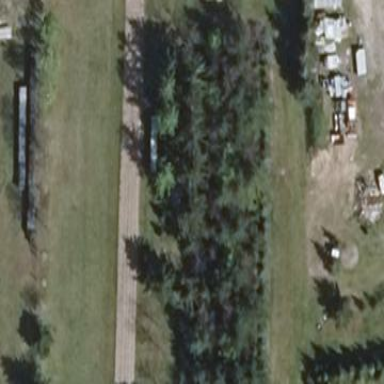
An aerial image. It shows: Plant nursery area.